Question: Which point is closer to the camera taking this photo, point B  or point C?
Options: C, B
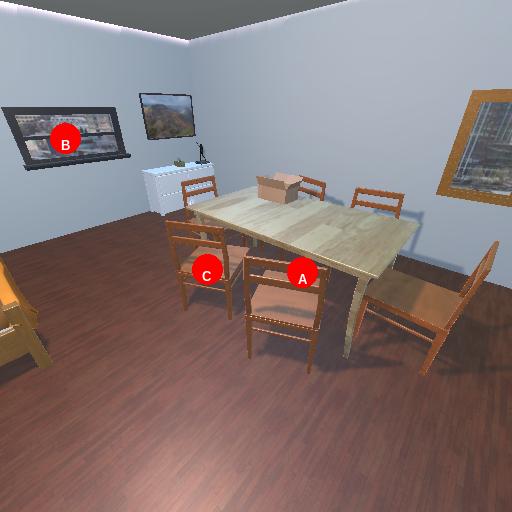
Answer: C